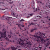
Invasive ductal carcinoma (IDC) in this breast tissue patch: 1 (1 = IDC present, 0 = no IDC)